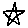
Label: star